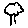
Label: tree